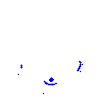
Particle: proton